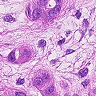
Metastatic tissue present: yes